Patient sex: M
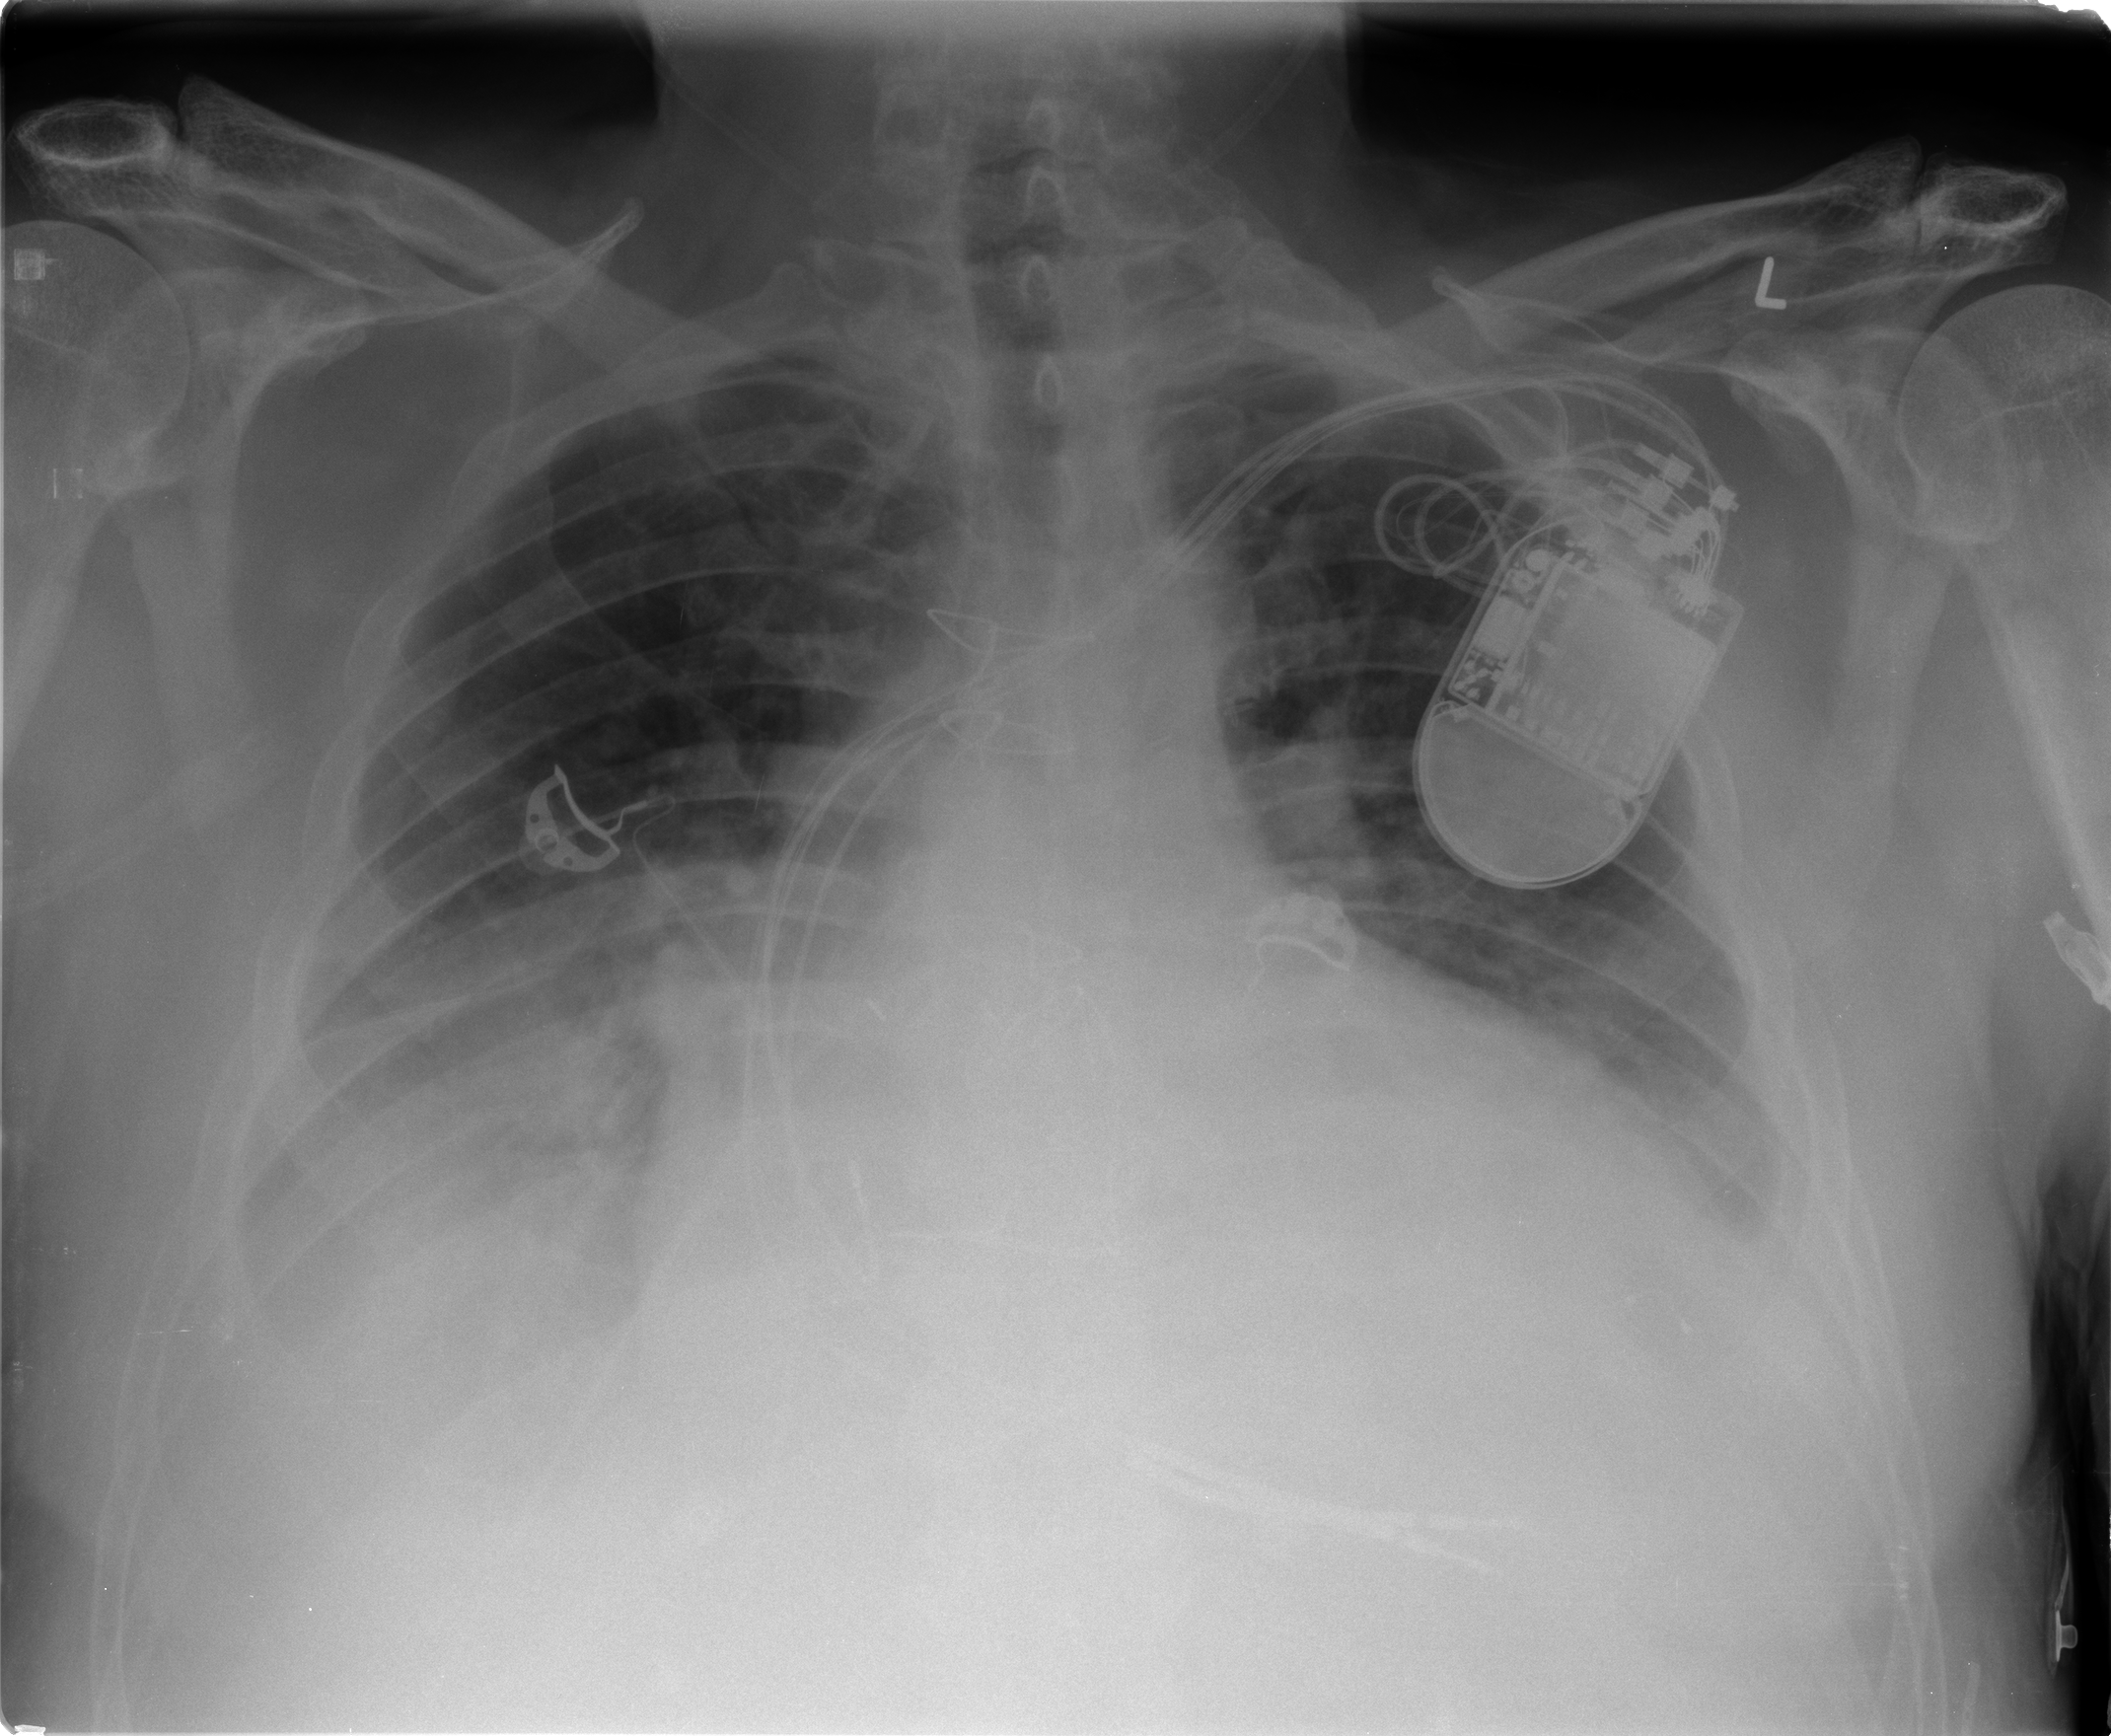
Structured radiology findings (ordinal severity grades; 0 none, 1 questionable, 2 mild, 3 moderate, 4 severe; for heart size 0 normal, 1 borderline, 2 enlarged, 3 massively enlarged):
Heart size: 2
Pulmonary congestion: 2
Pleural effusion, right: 3
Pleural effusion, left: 2
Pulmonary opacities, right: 0
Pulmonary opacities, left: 0
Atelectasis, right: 2
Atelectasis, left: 0